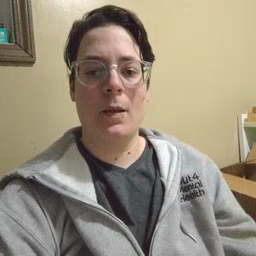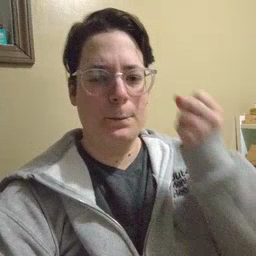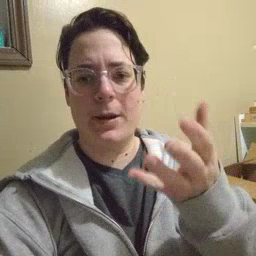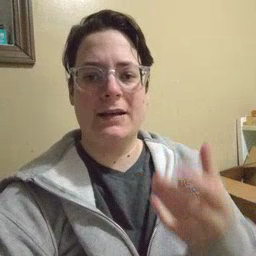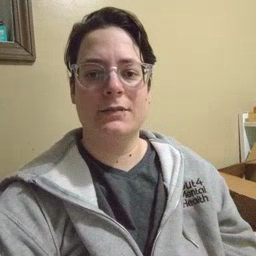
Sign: many